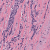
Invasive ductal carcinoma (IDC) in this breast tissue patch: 1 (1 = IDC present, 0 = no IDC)